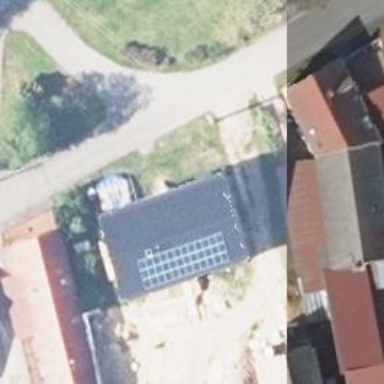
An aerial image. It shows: Detached building with gabled roof.